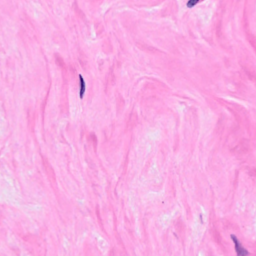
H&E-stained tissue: Breast